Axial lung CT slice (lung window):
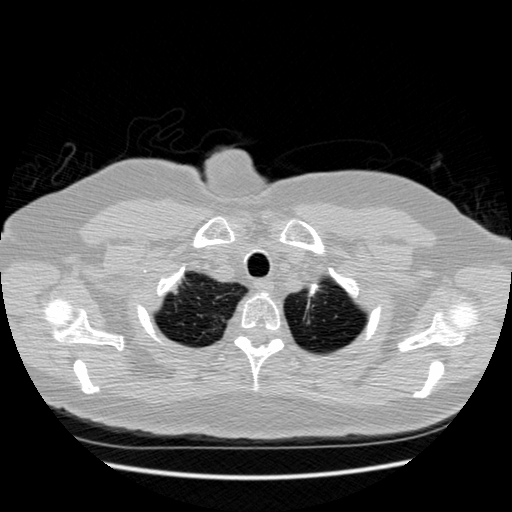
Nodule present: no